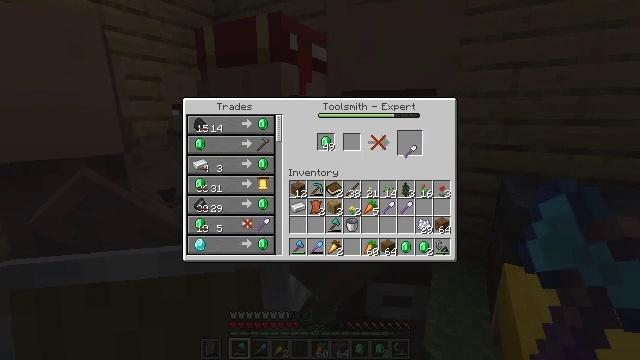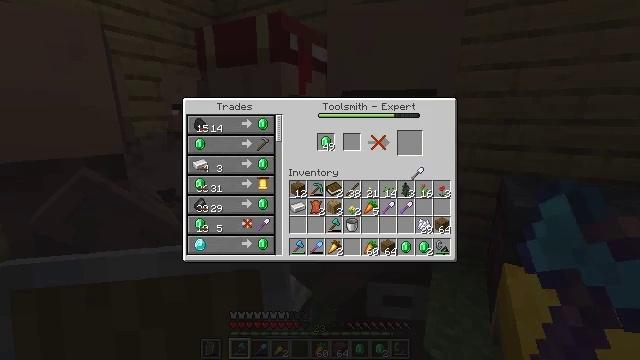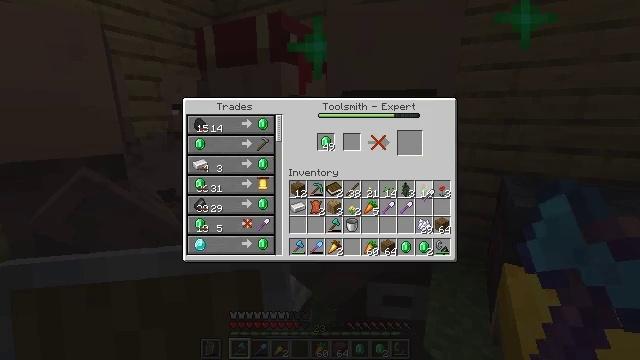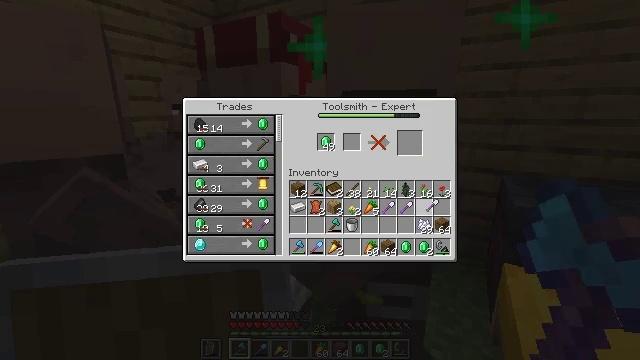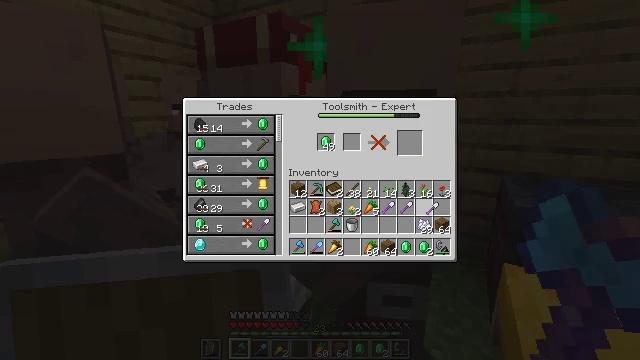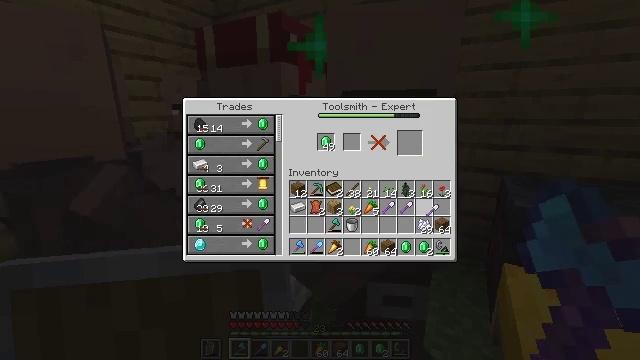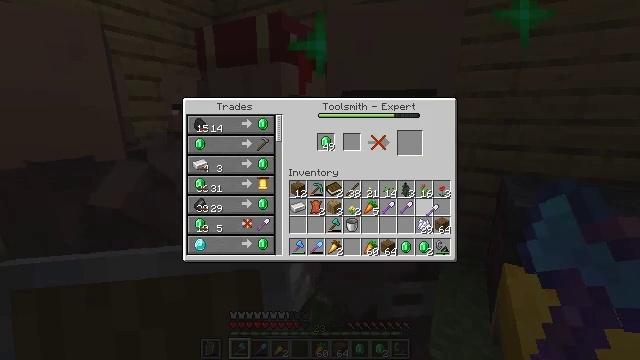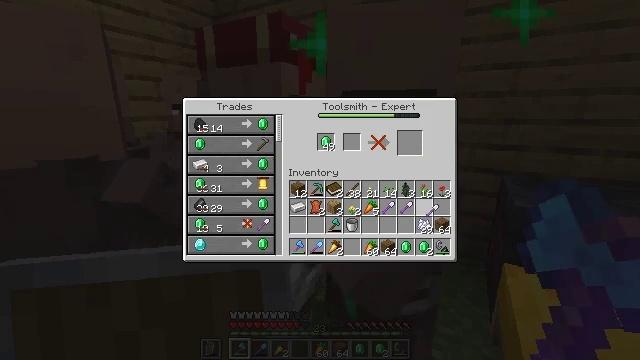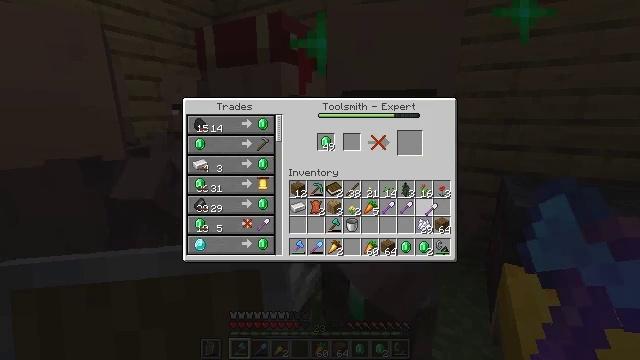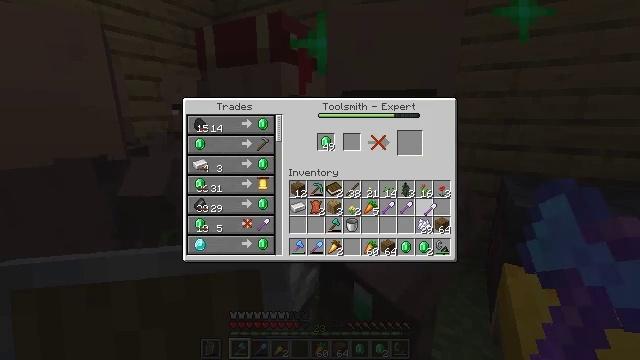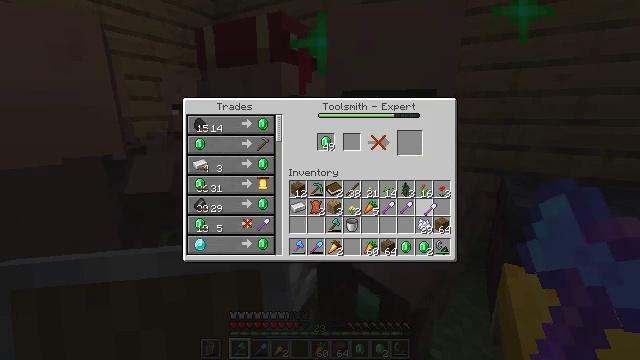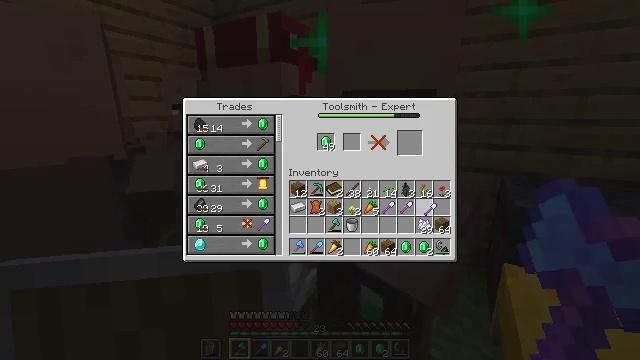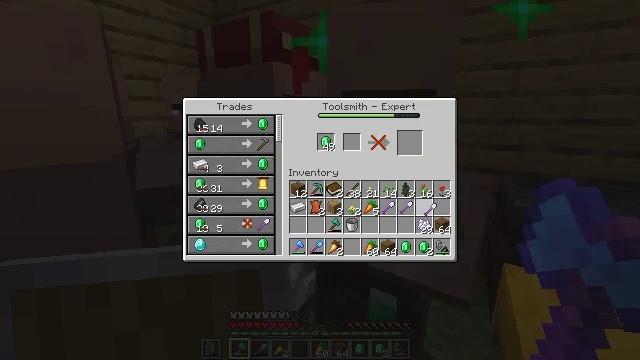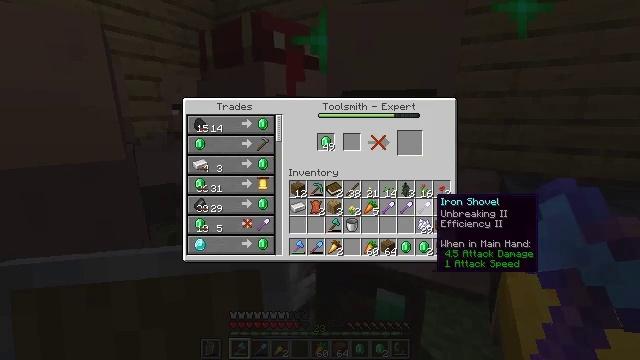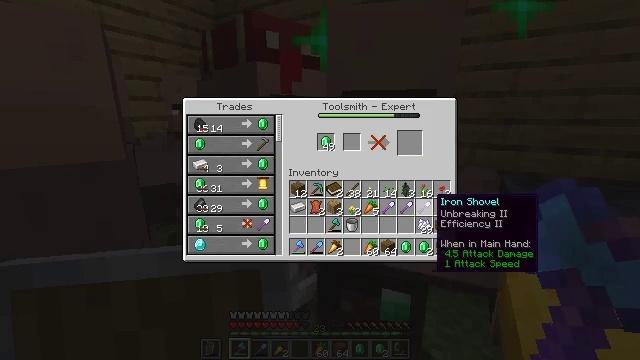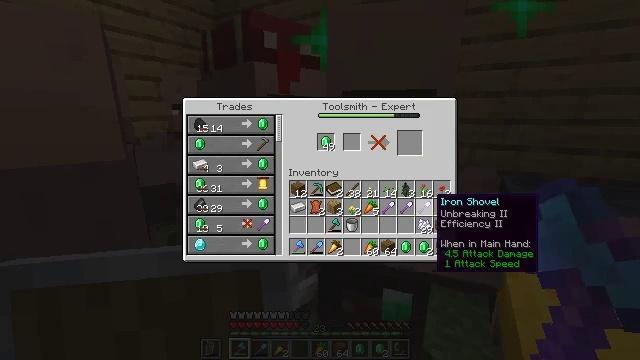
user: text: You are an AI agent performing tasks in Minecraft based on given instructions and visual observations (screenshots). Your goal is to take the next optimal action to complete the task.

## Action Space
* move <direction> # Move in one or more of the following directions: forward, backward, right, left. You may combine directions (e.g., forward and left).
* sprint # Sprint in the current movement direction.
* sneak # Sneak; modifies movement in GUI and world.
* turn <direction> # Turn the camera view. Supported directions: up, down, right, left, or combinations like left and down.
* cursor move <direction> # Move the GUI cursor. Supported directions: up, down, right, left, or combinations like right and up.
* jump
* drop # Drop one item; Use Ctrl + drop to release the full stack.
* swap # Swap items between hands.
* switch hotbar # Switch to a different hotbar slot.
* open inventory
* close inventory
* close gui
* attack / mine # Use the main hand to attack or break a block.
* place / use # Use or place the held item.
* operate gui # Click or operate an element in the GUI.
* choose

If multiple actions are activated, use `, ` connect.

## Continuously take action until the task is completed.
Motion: motion action
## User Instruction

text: Remove an iron shovel from the inventory.
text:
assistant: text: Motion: cursor move right and down, open gui
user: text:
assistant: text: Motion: cursor move right and down
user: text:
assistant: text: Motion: cursor move down
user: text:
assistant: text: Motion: no_op
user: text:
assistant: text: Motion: no_op
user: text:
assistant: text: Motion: no_op
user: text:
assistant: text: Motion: no_op
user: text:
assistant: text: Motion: no_op
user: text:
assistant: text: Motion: no_op
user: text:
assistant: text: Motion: no_op
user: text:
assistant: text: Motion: operate gui
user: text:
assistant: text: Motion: operate gui
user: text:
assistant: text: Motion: no_op
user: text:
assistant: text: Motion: no_op
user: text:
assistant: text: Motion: no_op
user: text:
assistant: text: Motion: no_op
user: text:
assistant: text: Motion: no_op
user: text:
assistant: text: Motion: no_op
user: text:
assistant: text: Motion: no_op
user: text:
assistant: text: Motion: no_op
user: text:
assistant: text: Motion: cursor move down
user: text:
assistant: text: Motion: cursor move right and down
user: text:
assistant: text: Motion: cursor move right
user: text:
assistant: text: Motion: no_op
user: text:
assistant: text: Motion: no_op
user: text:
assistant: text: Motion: no_op
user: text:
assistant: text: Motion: turn left, close gui
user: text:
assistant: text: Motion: turn left and down, open inventory
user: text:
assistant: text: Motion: turn left
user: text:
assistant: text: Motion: turn left